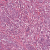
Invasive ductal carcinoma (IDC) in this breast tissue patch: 1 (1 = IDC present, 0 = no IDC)